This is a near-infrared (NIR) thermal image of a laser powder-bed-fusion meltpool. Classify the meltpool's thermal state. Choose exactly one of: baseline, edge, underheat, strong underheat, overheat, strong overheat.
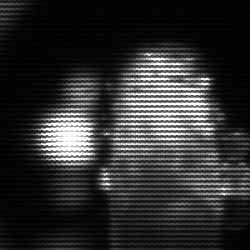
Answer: strong underheat